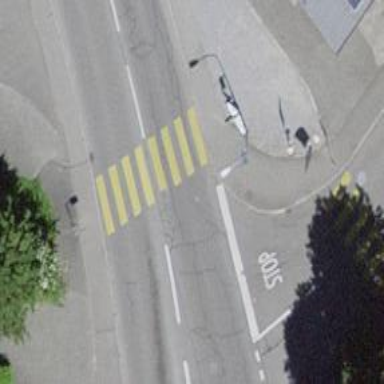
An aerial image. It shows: Asphalt road with sidewalks on both sides. The road is classified as primary highway.